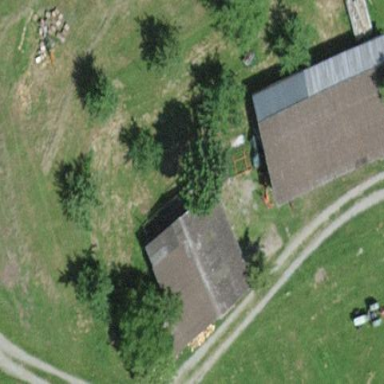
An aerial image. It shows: Farm auxiliary building.